Question: I am trying to make a few barplots in R. Here is what I have so far:
For this particular chart it is not important to me how many responses there are per browser, I simply want to know which percentage was a yes and which percentage was a no for each browser.
How can I transform the table that I am using to use 'percentage of column' instead of number of results? Is there a way to transform each column by the sum of that column? (I am very new to R) Thanks!
Sorry for lack of information. I have not installed any extra packages, just r-base on Ubuntu (installed this morning). Here is the output of dput:
'''
structure(c(11L, 32L, 3L, 4L, 1L, 0L, 1L, 1L), .Dim = c(2L, 4L
), .Dimnames = structure(list(c("No", "Yes"), c("Chrome", "Firefox",
"Internet Explorer", "Safari")), .Names = c("", "")), class = "table")
'''
I found this function which seems to do what I want but am not really sure why it works.
'''
prop.table(mymat, margin=2)*100
'''
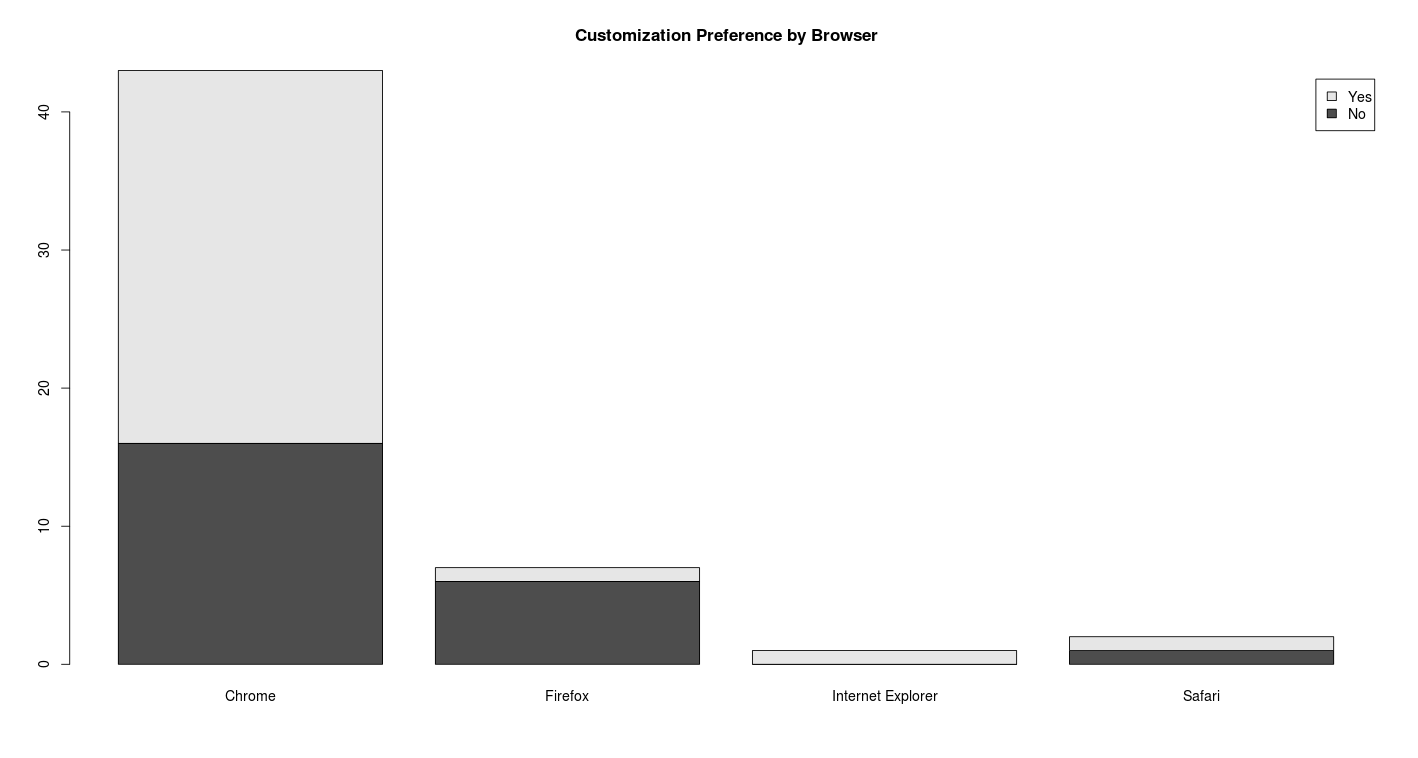
Answer: Assumes two levels
'''
barplot(x / rep(apply(x, 2, sum),each=2))
'''
<URL>
'''
> apply(x,2,sum)
Chrome Firefox Internet Explorer Safari
43 7 1 2
'''
This is the margins over the columns. It gives the column sums. Now if we want to divide X by these values, it has to be in the right order. The data is in column-major order, so when used as a vector for division, 'apply(x,2,sum)' will recycle over the wrong elements -- transposed, if you will.
Setting 'each=2' in the 'rep' command applies one element of the result of the 'apply' call to each column (by duplicating the element). Thus the assumption that the number of levels is 2.
For a more general solution, you could use 'each=nrows(x)'.